Interaction volume radius: 5 \u00c5
Interaction volume height: 25 \u00c5
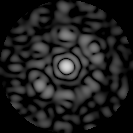
Disorder parameter: 0.7182